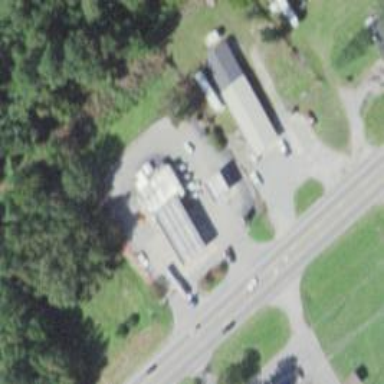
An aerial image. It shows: Convenience shop.